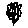
Label: flower